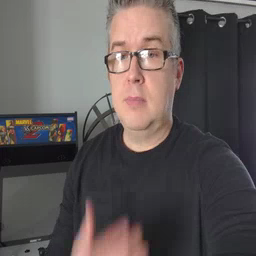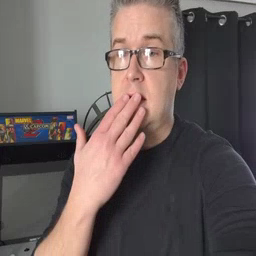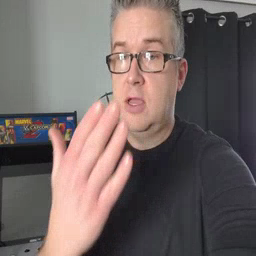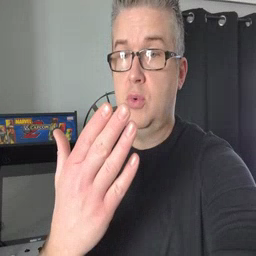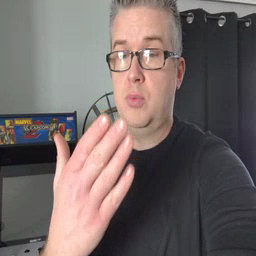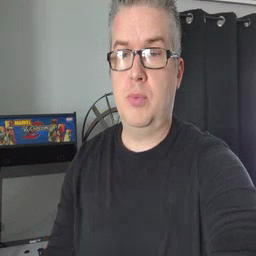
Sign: thankyou